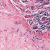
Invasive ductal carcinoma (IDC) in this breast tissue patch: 0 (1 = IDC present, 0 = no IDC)